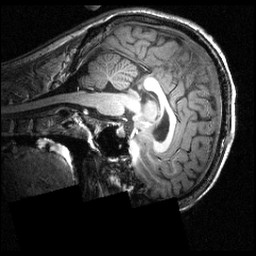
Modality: T1w
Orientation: sagittal
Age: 21
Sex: male
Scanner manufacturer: siemens
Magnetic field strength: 3.951 T
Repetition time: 1.5 s
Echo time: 0.00335 s